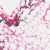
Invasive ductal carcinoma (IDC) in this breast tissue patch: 0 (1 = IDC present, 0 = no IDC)